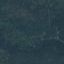
Land use / land cover class: Forest